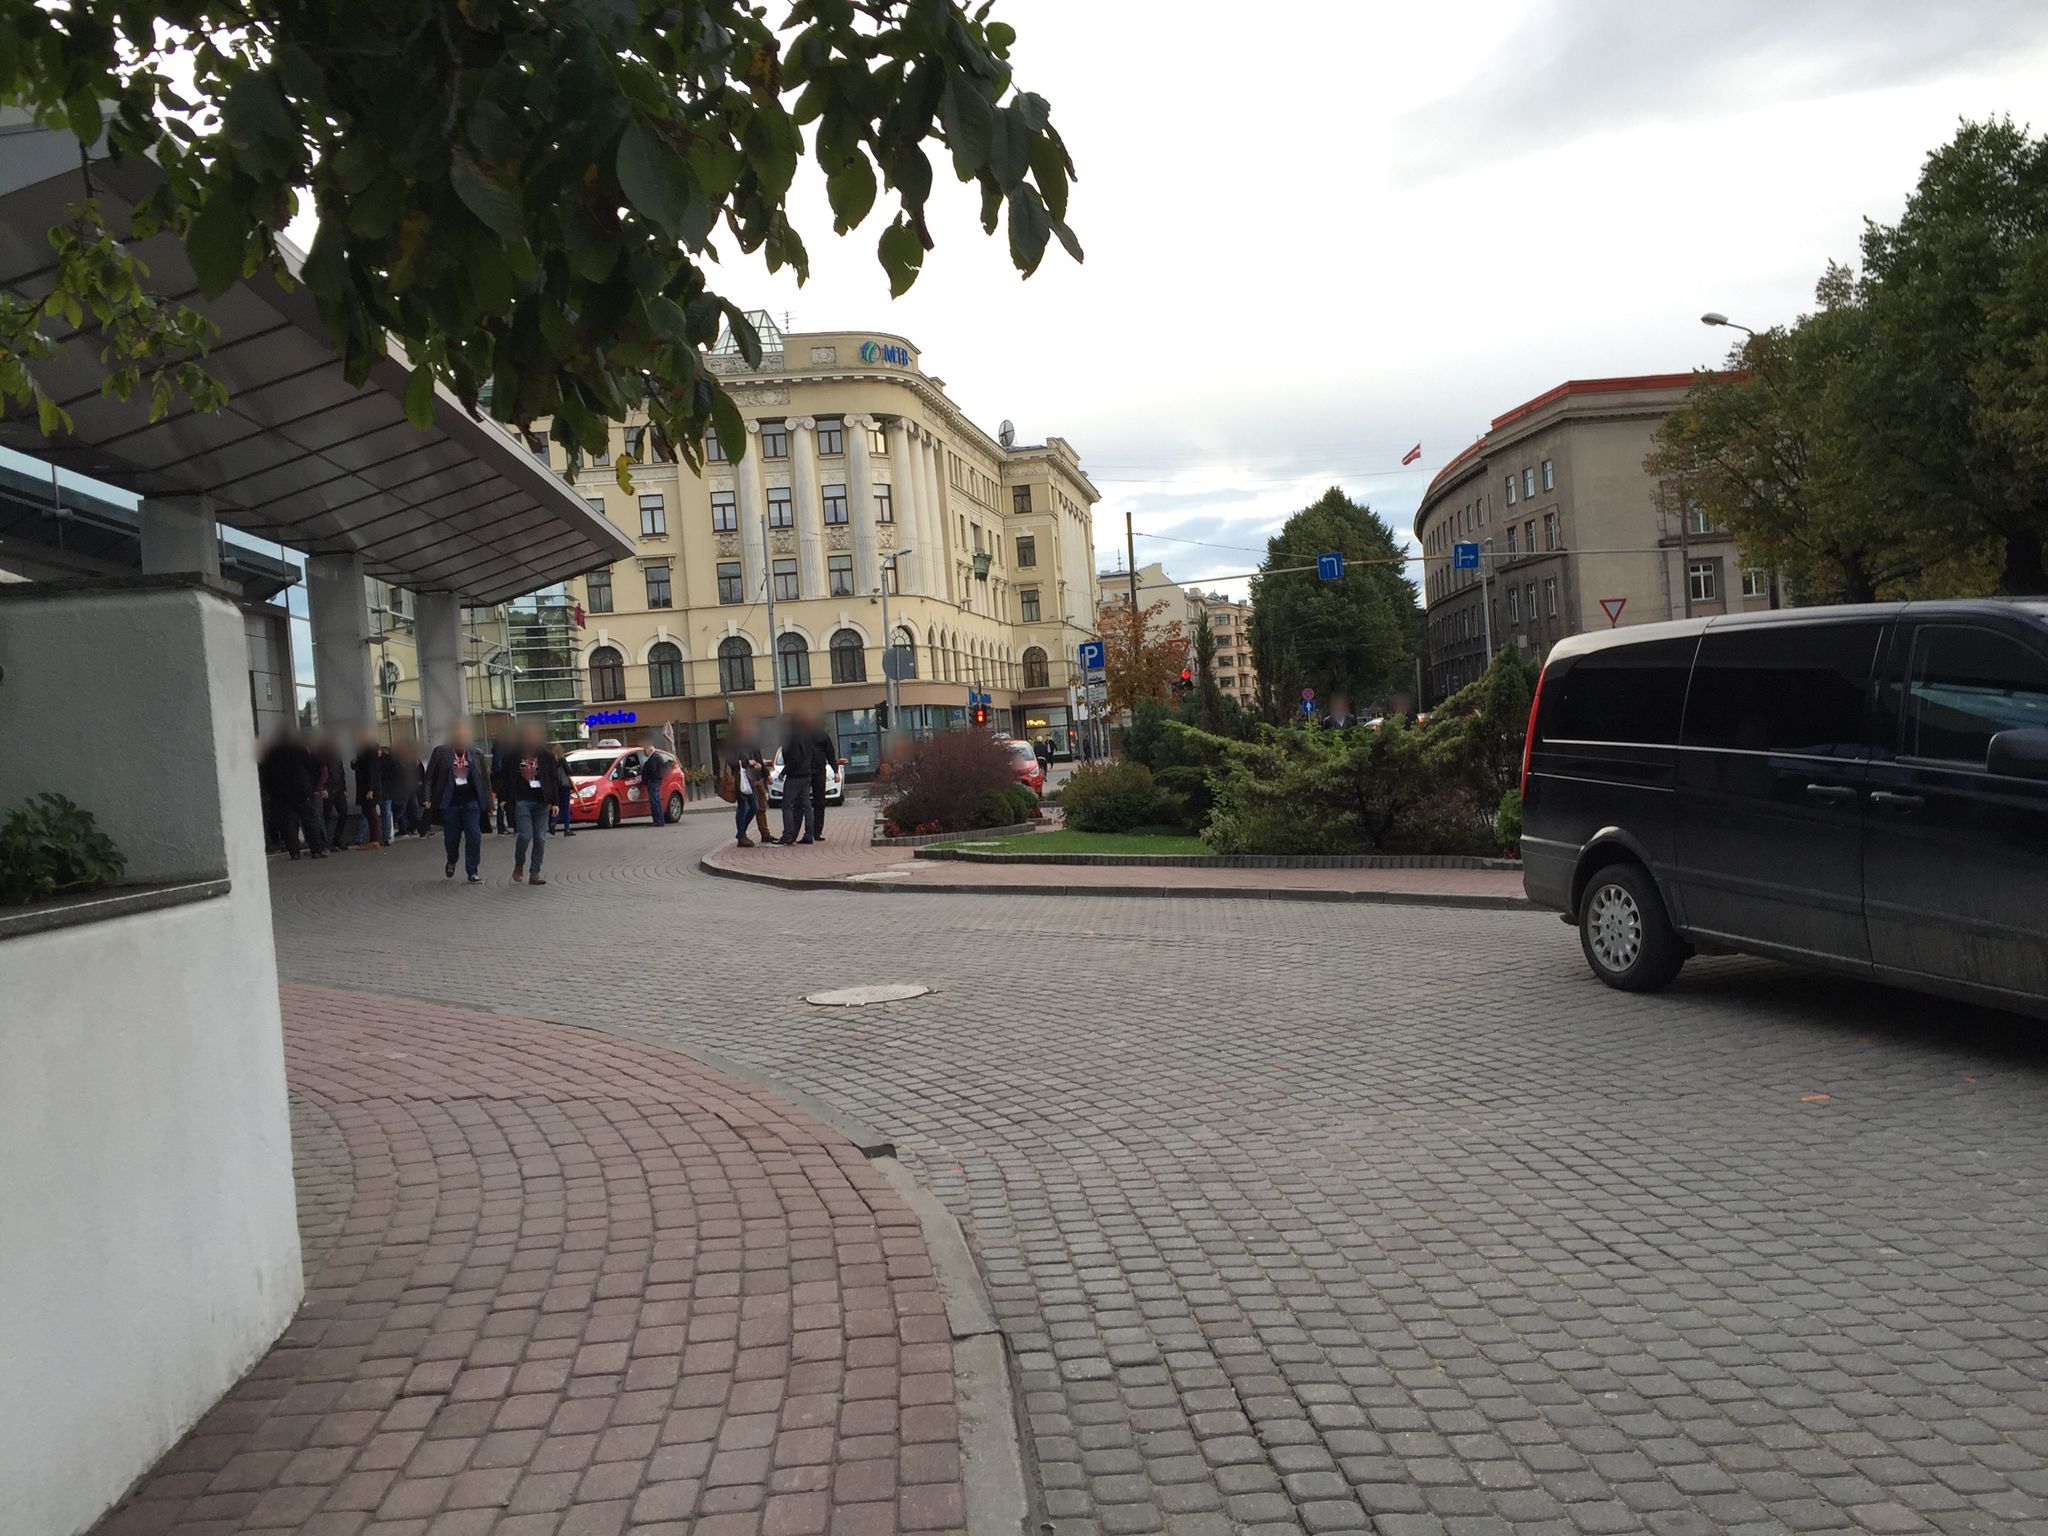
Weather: clear
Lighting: day
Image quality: good
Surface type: walking surface
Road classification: service
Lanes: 1
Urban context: urban centre
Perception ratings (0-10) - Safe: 5.03, Lively: 8.05, Beautiful: 9.17, Boring: 1.46, Depressing: 4.67, Wealthy: 9.02